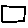
Label: square